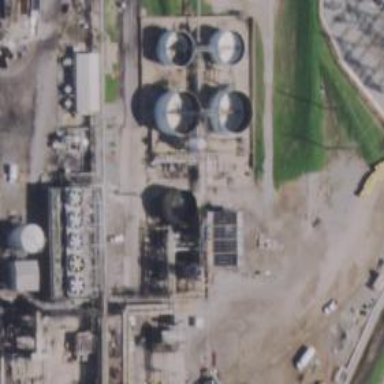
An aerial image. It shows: Storage tank that is man-made.